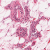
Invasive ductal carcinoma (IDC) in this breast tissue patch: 0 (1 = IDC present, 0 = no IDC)